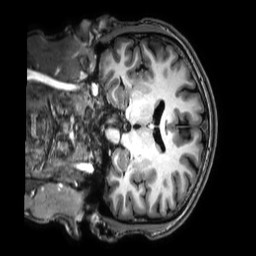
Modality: T1w
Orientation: coronal
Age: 25
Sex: male
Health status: healthy
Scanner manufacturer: philips
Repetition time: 0.009 s
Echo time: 0.004 s